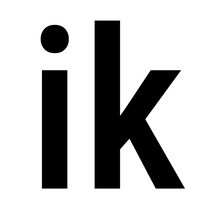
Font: Roboto_Condensed_Medium